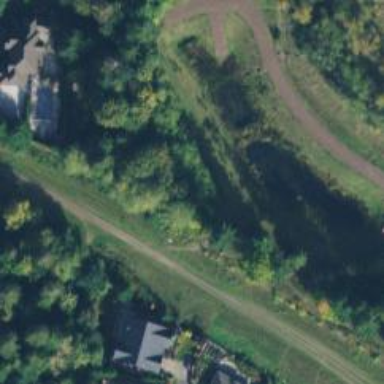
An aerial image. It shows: Bridleway.